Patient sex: M
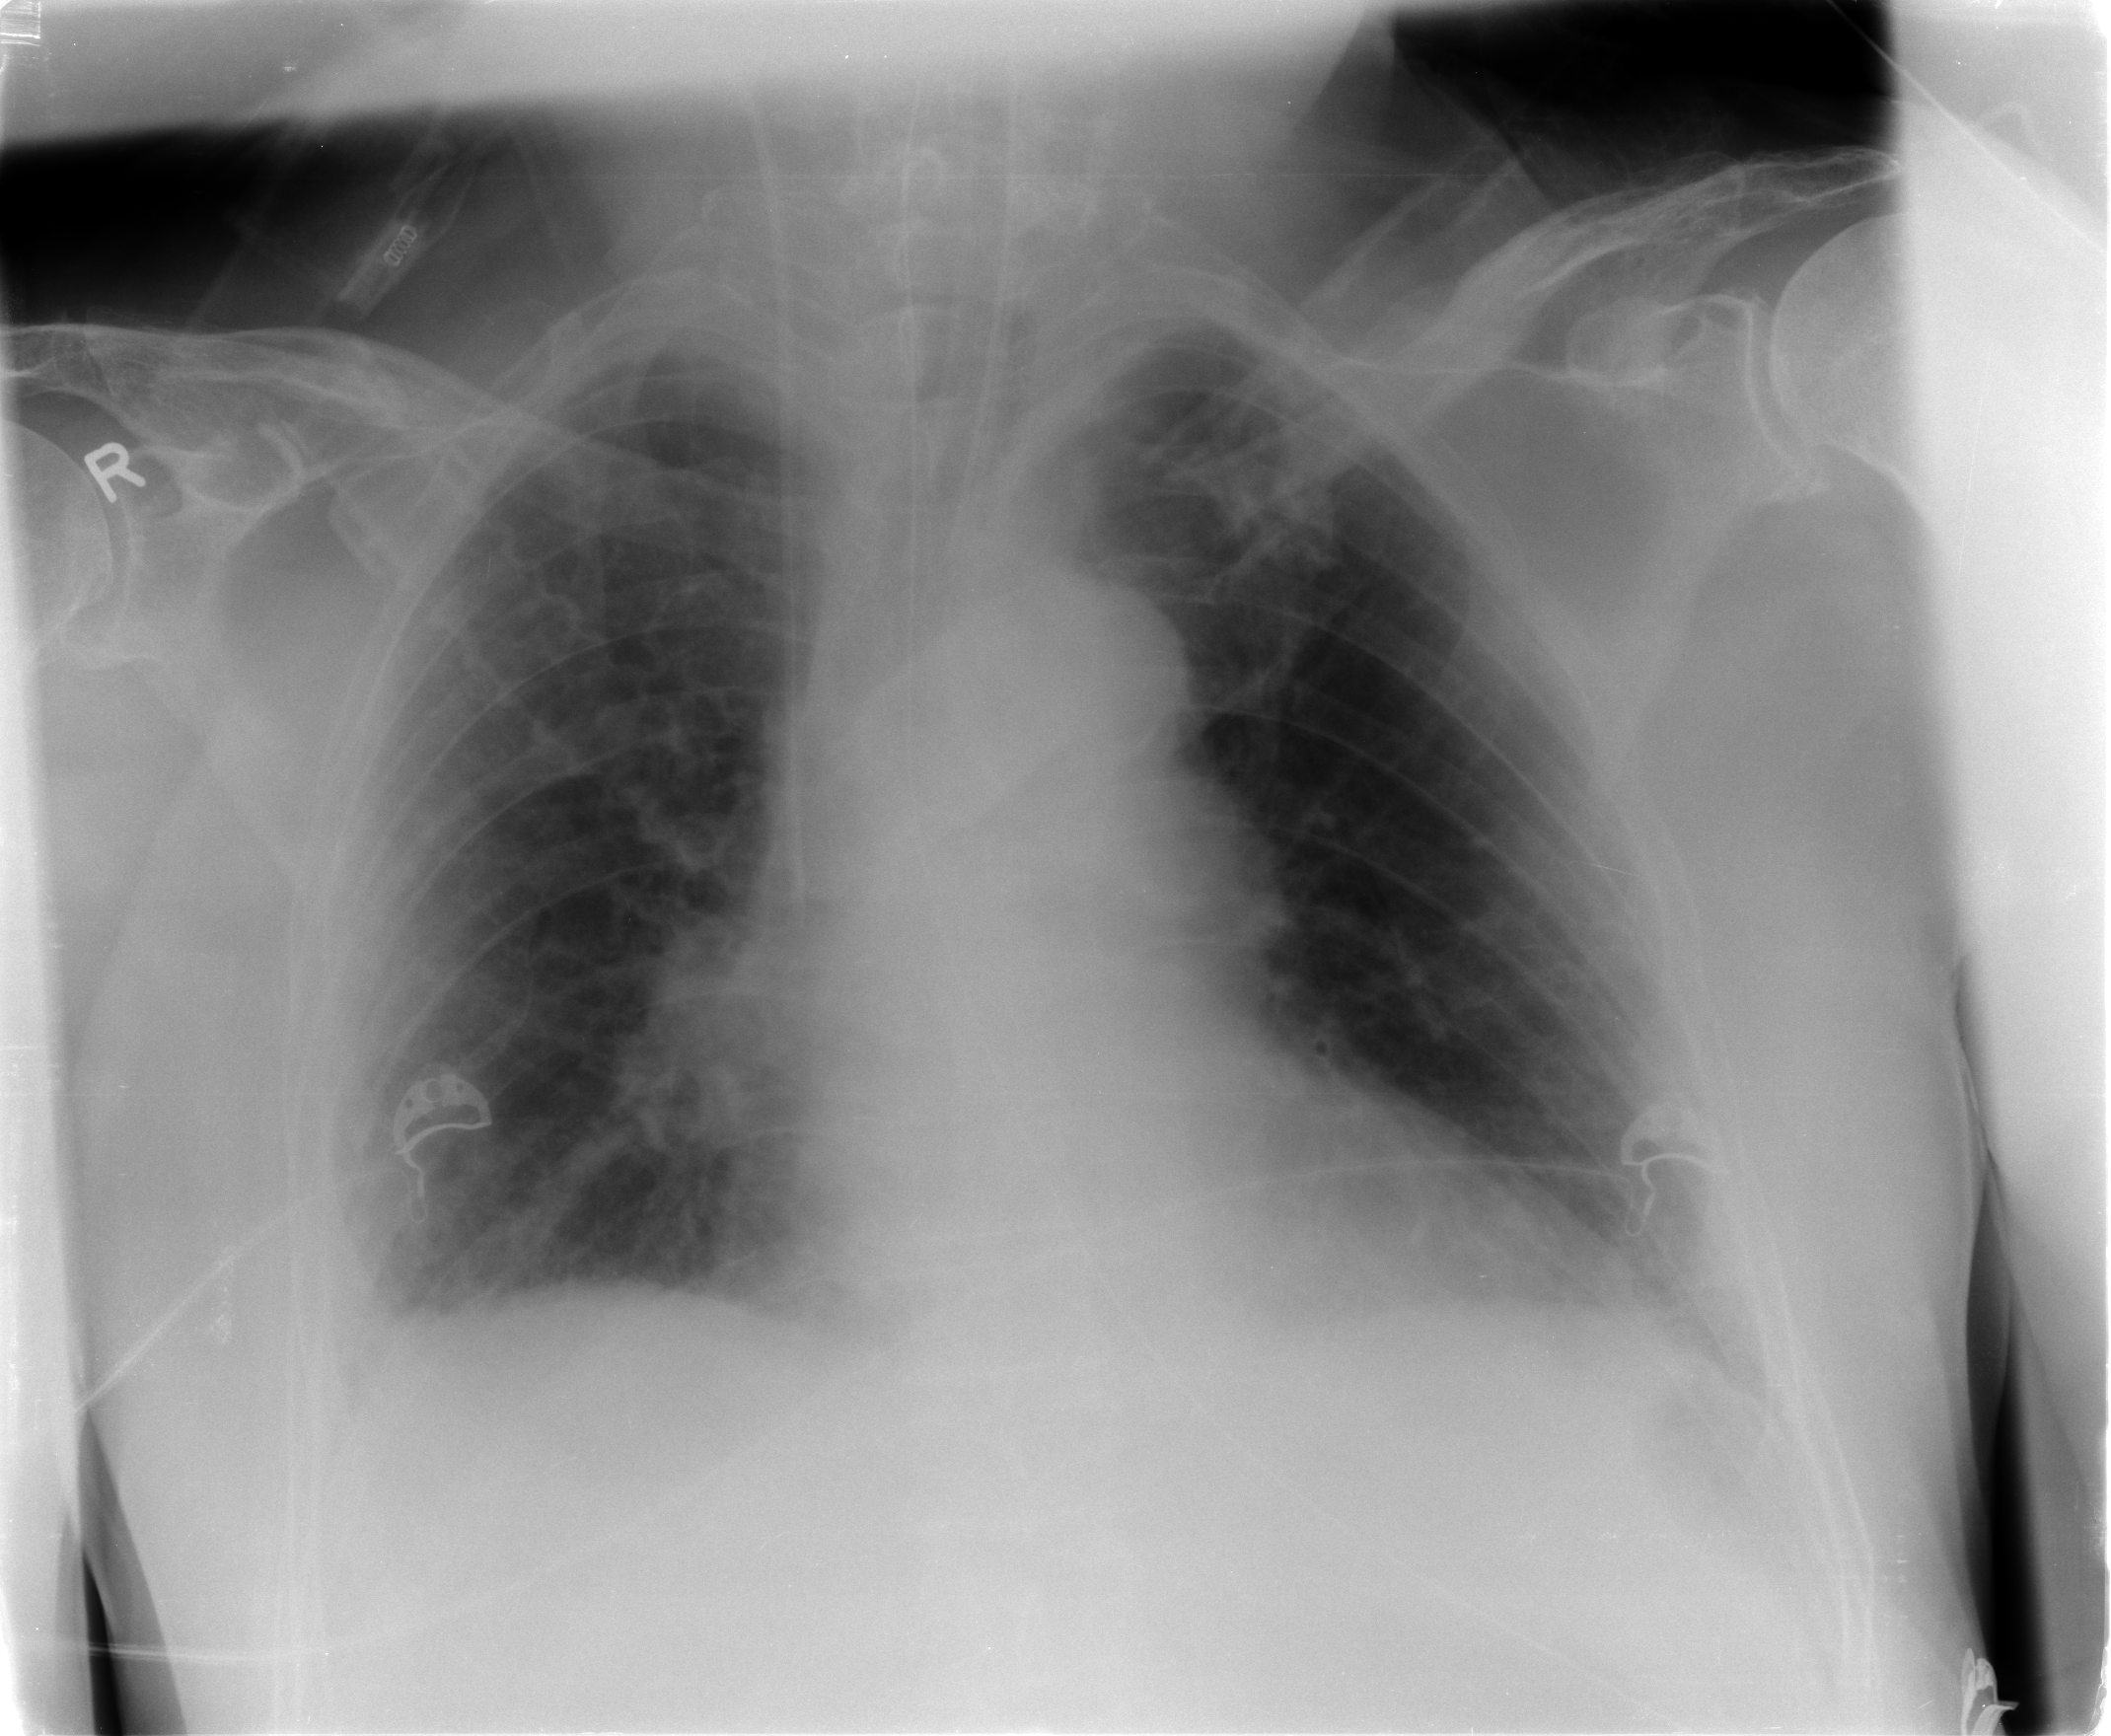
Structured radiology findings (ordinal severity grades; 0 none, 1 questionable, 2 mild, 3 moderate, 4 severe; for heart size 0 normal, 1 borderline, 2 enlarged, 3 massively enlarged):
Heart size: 1
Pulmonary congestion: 2
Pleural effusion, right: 2
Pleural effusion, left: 2
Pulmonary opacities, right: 1
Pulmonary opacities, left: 1
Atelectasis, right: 2
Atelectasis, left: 2